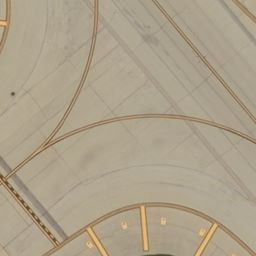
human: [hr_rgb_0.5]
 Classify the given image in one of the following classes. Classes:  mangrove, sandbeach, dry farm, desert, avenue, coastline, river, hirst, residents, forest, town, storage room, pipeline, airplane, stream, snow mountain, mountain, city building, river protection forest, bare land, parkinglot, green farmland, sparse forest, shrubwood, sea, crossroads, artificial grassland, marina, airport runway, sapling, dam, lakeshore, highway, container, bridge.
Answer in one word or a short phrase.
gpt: airport runway